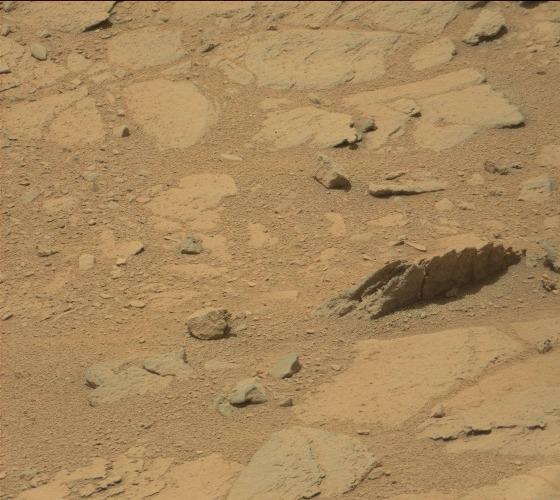
Terrain classes present: Bedrock, Gravel / Sand / Soil, Rock, Shadow